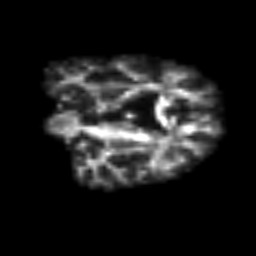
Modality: FA
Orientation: coronal
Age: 64
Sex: male
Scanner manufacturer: siemens
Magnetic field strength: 3 T
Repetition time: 3.2 s
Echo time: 0.081 s